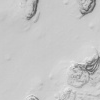
Atmospheric dust classification: not_dusty